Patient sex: M
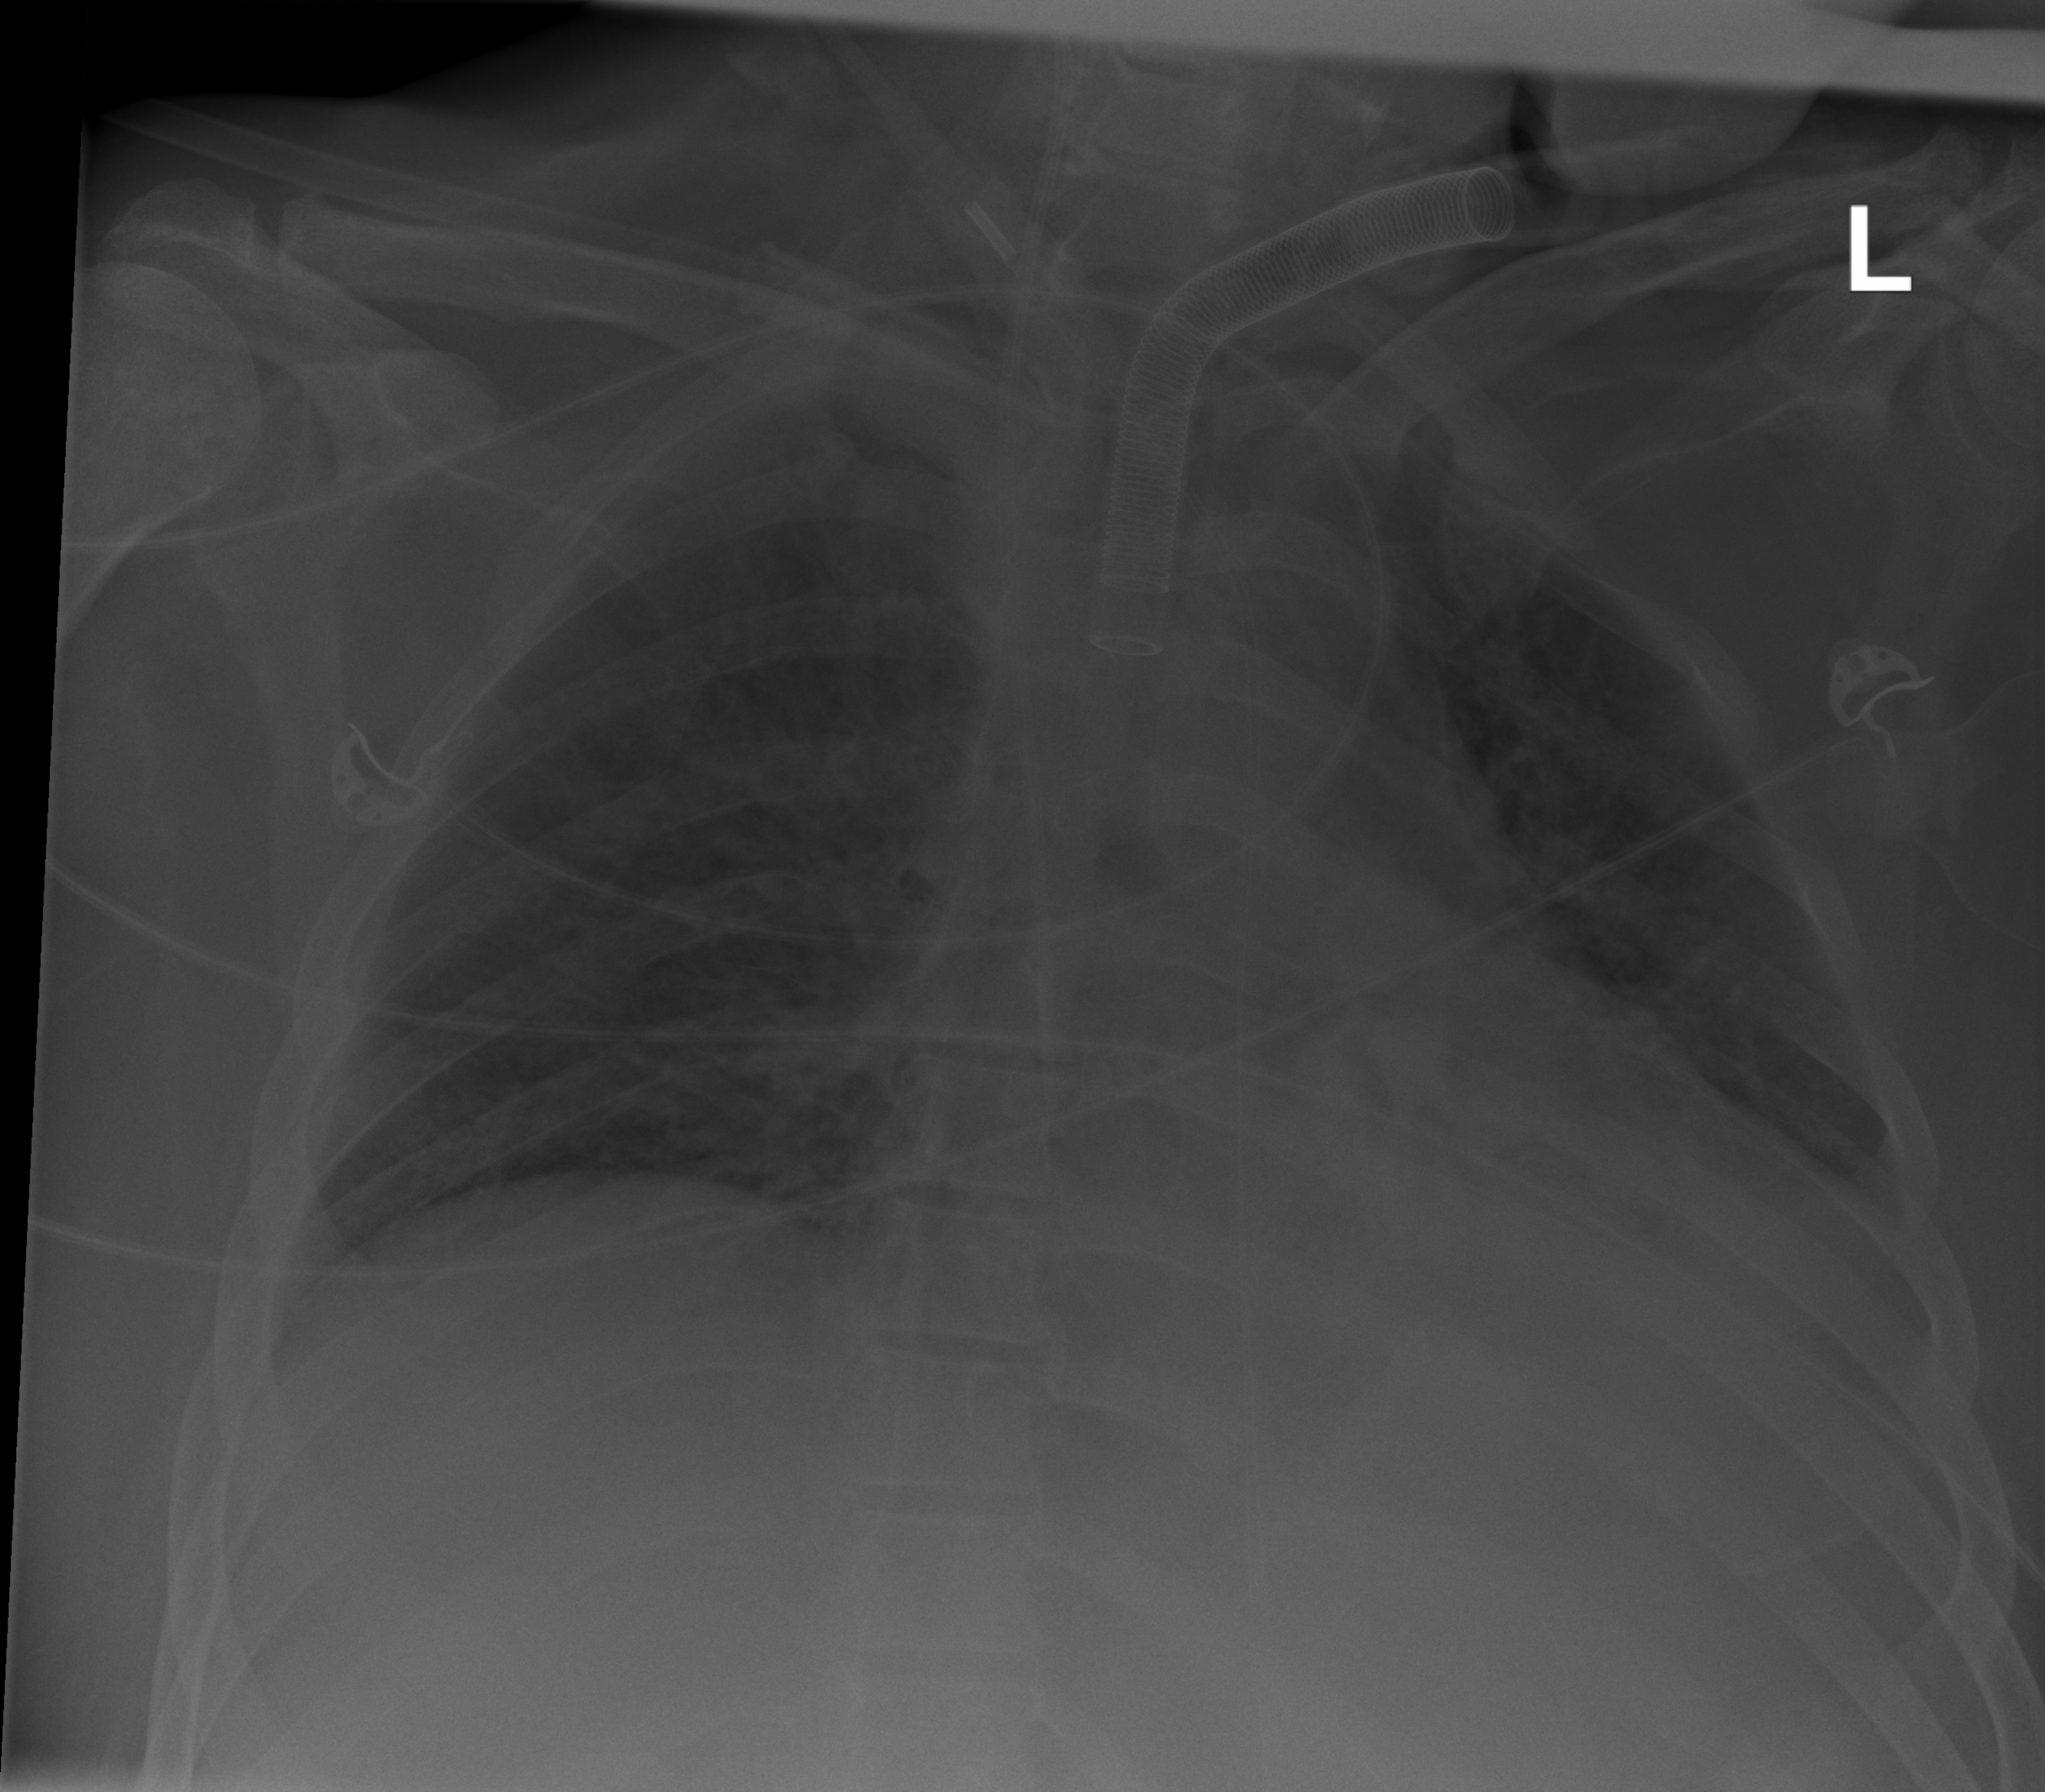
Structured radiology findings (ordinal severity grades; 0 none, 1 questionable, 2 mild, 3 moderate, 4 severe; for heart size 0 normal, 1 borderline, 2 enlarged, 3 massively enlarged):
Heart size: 2
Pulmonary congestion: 3
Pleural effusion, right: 0
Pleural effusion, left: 2
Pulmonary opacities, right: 0
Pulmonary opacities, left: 2
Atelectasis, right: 0
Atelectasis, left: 2